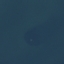
Land use / land cover: SeaLake